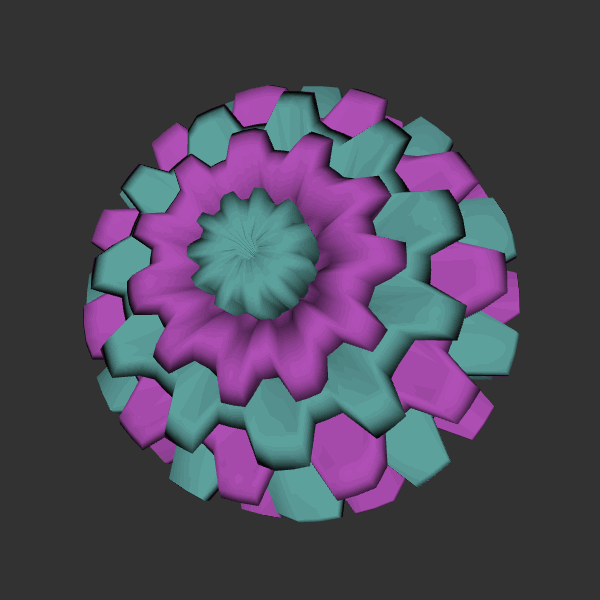
Background: dark